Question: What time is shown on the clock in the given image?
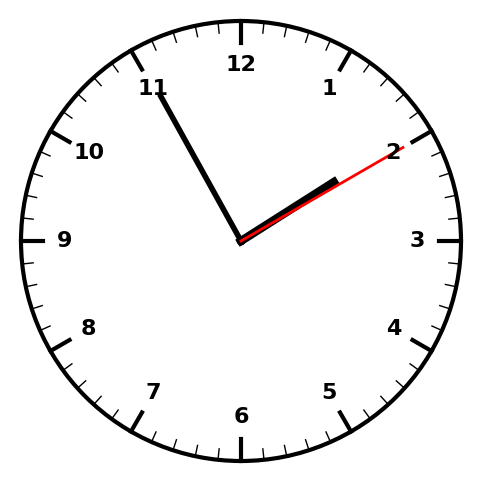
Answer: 01:55:10